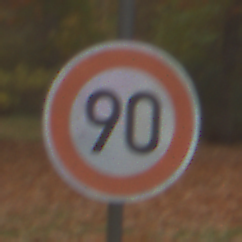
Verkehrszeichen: Geschwindigkeit90
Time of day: Midday
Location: Outdoor (Nature)
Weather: Overcast
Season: Autumn
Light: Natural